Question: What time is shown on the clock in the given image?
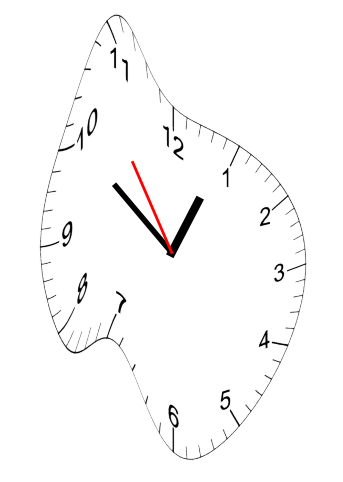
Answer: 12:50:54